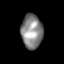
Tissue: skin
Cell type: Fibroblasts
Senescence score: 0.7755
Nuclear area (px): 720
Mean DAPI intensity: 135.301